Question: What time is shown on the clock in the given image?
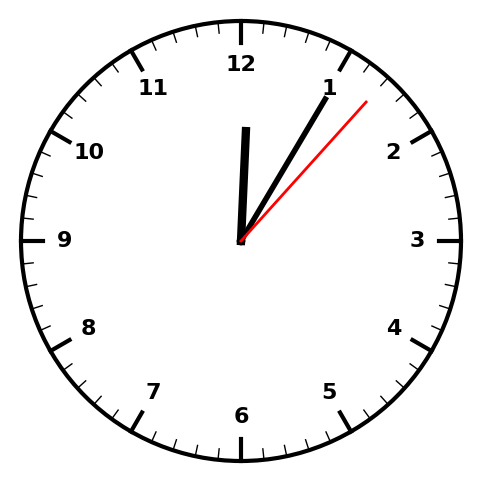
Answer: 12:05:07